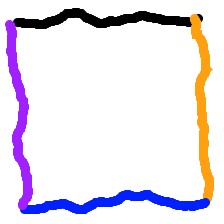
Shape: square